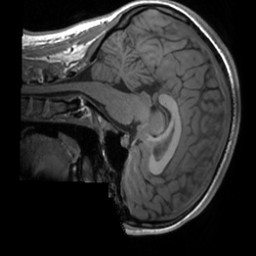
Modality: T1w
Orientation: sagittal
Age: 21
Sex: female
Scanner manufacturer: siemens
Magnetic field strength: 3 T
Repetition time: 1.9 s
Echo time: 0.00226 s